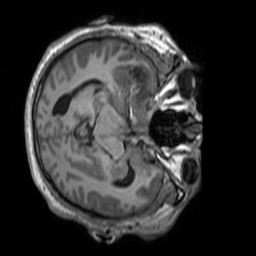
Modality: T1w
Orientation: axial
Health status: ill
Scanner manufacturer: siemens
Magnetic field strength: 3 T
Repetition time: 1.7 s
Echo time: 0.00239 s